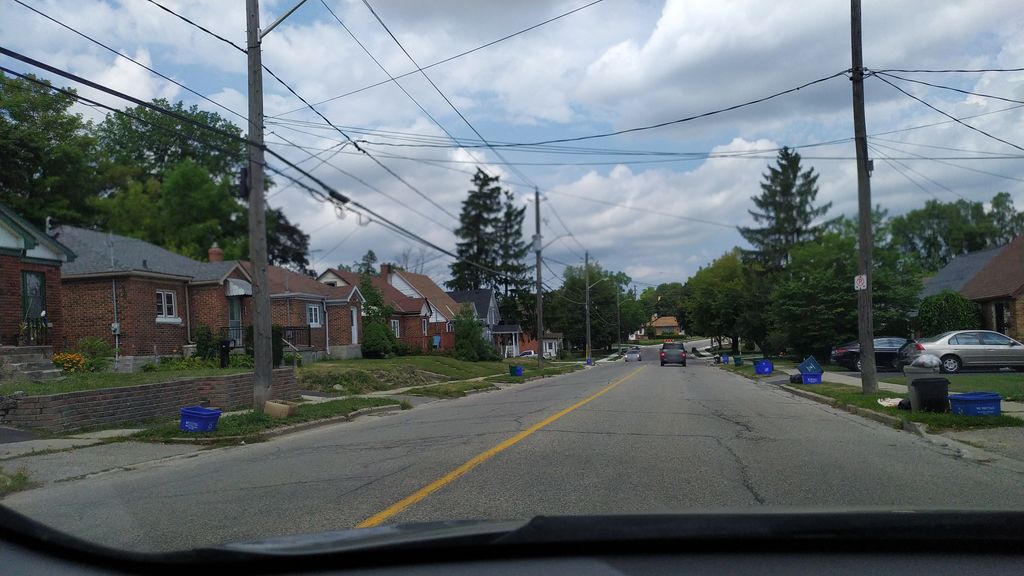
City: kitchener-waterloo